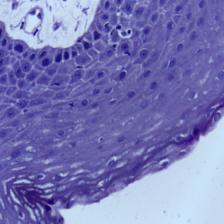
Diagnosis: Normal